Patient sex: F
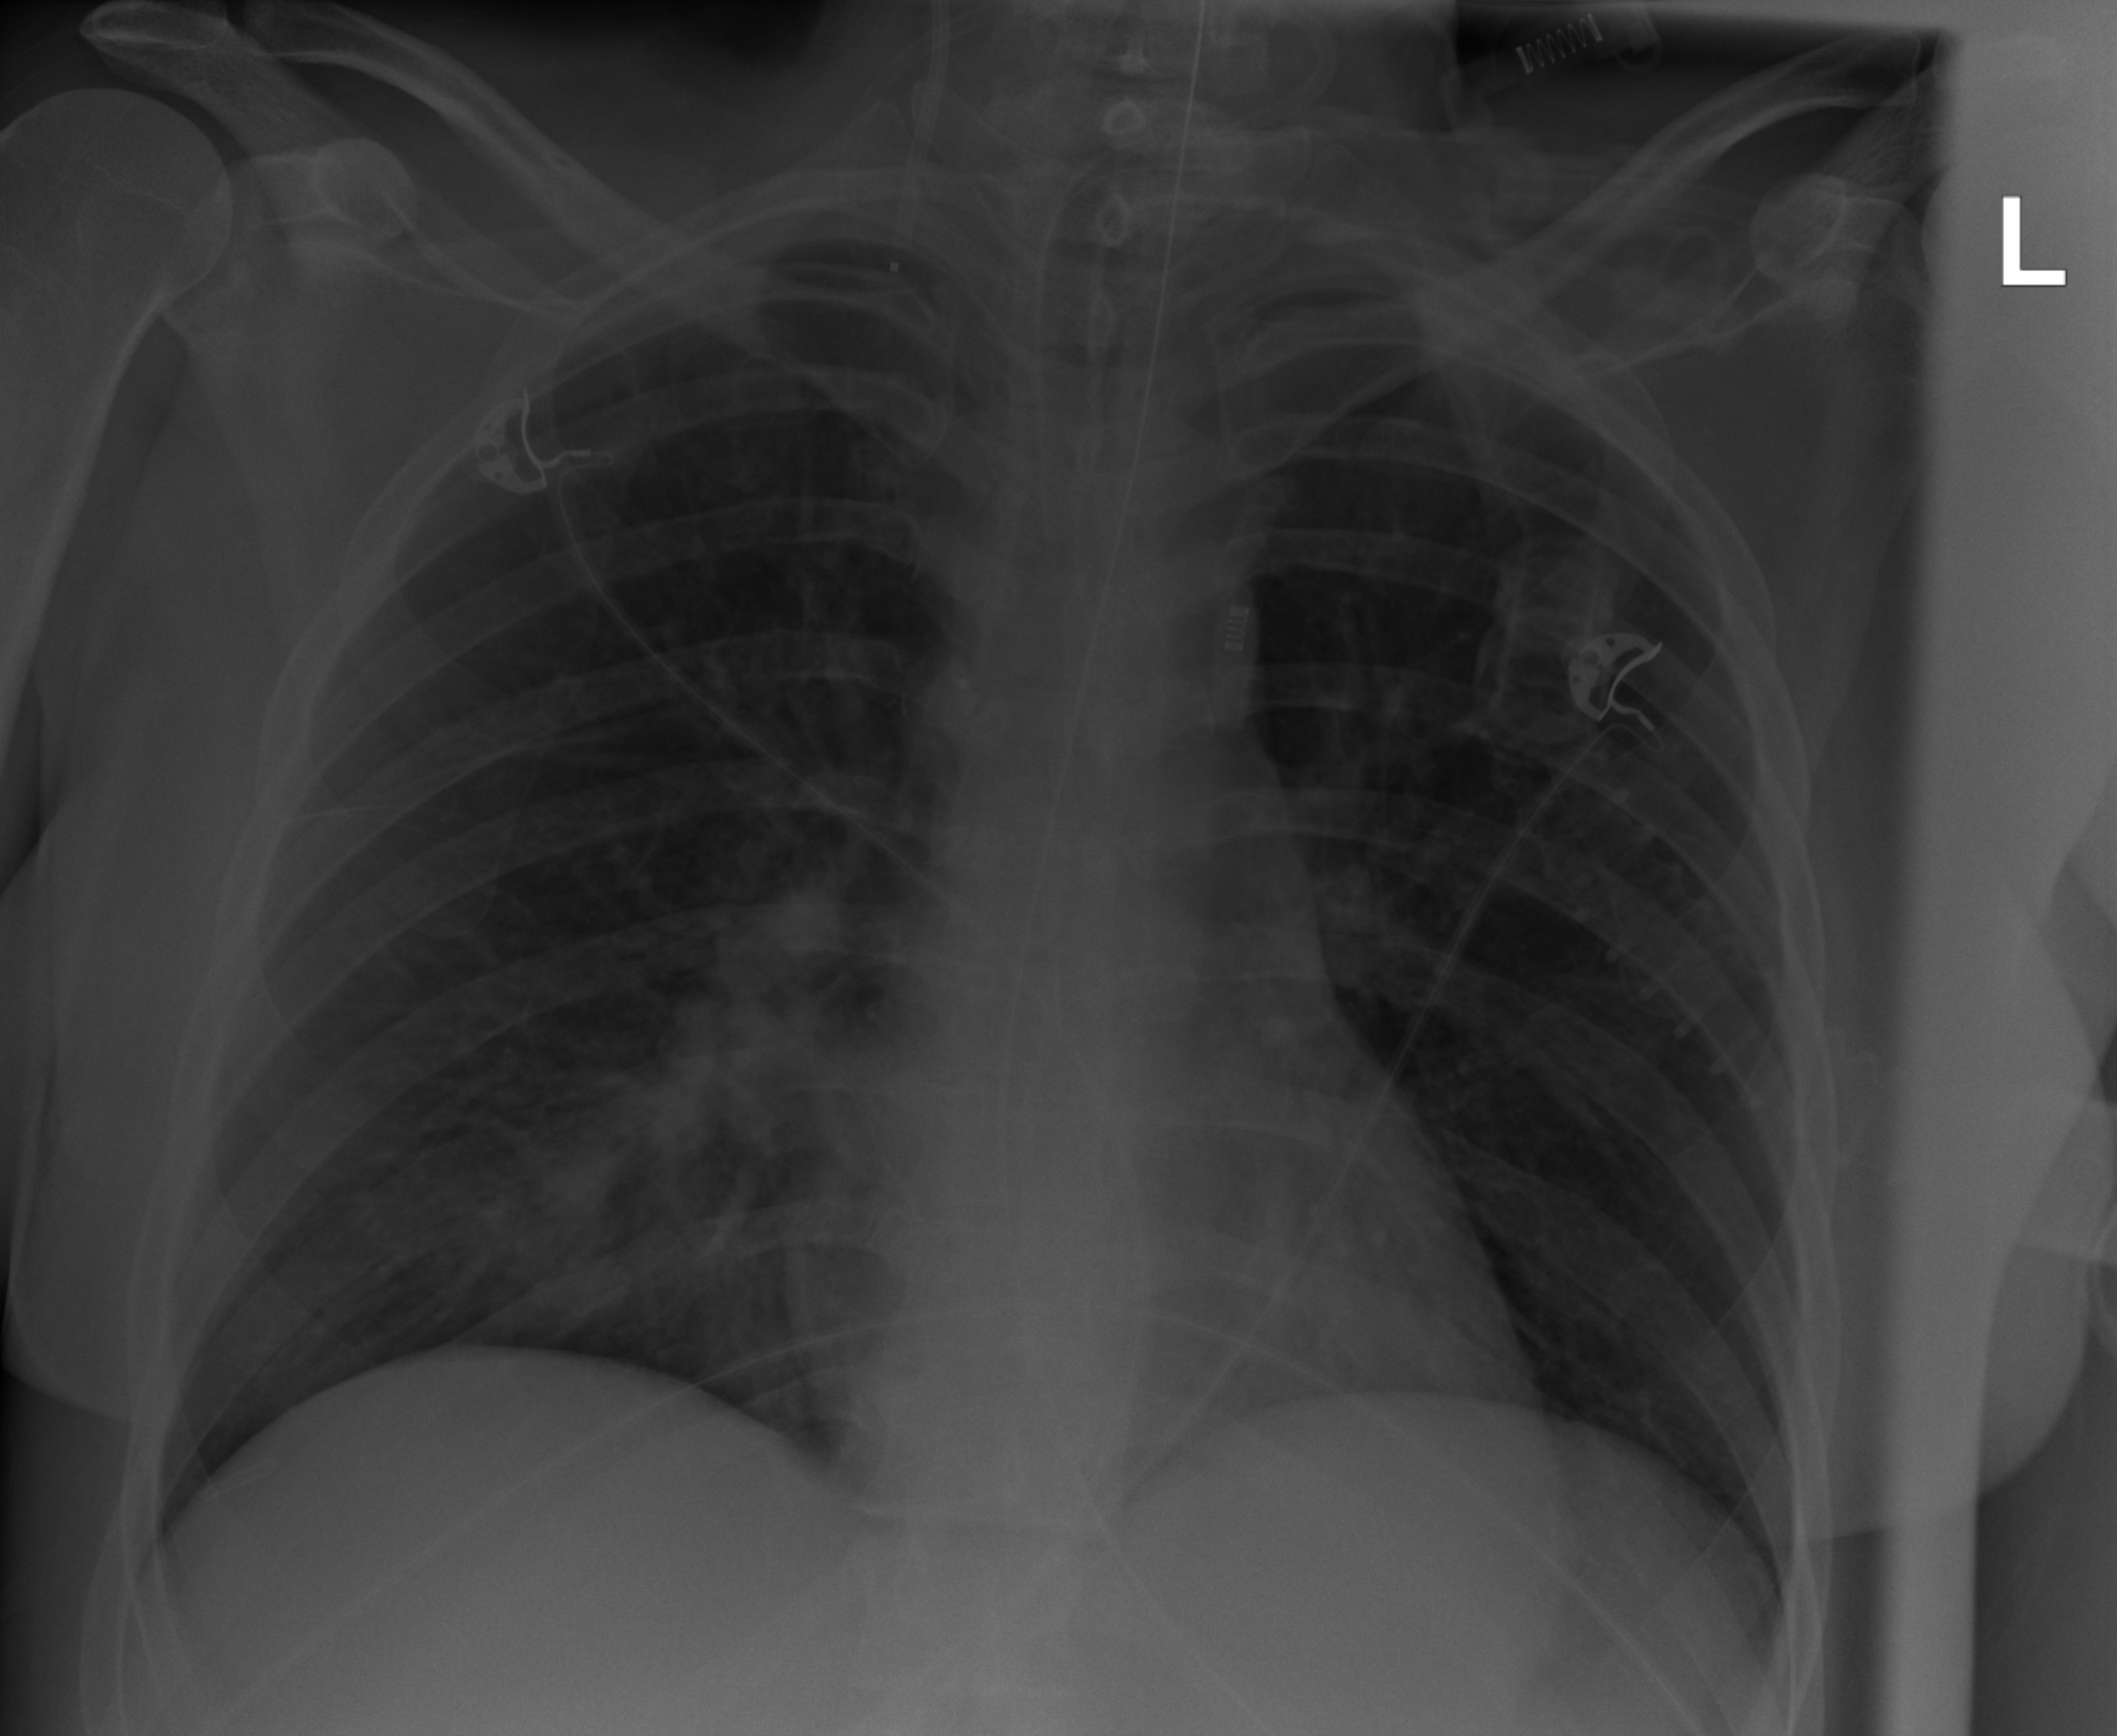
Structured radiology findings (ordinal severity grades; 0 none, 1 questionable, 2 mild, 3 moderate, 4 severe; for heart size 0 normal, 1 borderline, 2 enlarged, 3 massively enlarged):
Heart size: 0
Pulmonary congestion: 0
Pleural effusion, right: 0
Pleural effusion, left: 0
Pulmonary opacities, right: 2
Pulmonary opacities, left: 0
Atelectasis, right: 2
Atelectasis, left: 0